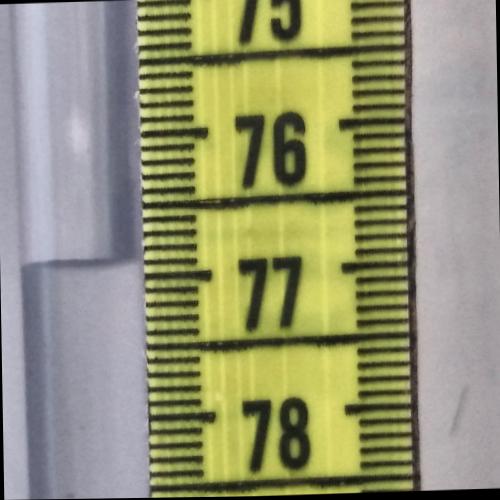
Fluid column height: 76.9 cm